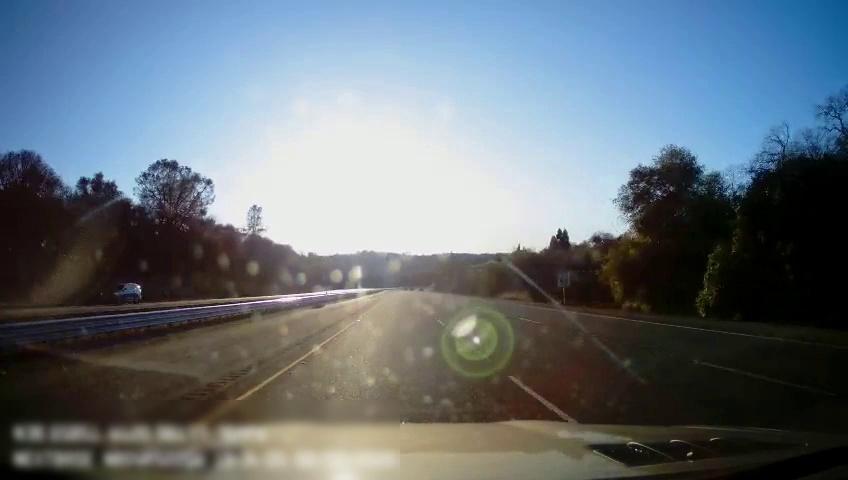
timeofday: Day
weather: Sunny
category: Drivable Space
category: Drivable Space
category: Vehicles | SUV
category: Lanes | Current Lane
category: Lanes | Current Lane
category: Lanes | Alternate Lane
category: Lanes | Alternate Lane
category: Traffic | Signs